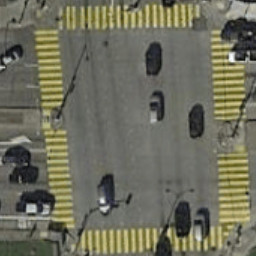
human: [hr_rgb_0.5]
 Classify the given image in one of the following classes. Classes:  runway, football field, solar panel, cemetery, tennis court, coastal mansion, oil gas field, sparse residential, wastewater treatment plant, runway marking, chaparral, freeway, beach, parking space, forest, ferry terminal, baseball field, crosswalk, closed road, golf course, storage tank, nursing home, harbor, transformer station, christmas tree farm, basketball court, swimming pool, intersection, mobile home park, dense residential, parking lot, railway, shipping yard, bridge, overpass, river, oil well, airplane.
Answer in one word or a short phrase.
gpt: crosswalk